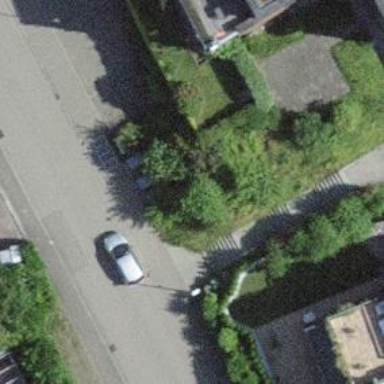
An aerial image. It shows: Set of steps on the road.